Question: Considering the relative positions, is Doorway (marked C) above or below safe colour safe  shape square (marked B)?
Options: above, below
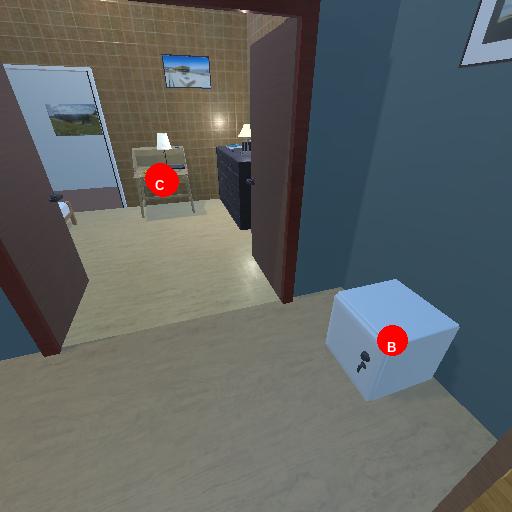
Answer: above